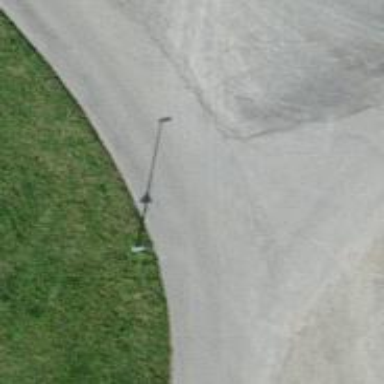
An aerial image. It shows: Unclassified road with asphalt surface.